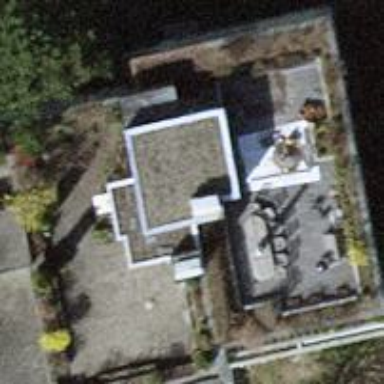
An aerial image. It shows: Flat roofed building.